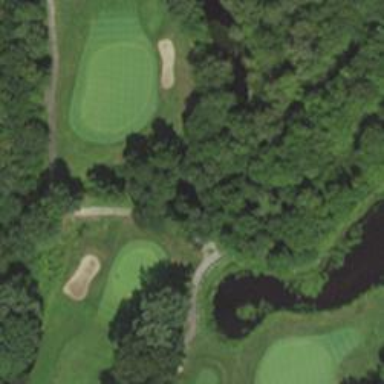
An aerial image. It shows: Path designed for golf carts.